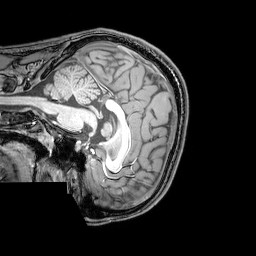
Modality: T1w
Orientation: sagittal
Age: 23
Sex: male
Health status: healthy
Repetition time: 0.081 s
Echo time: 0.037 s